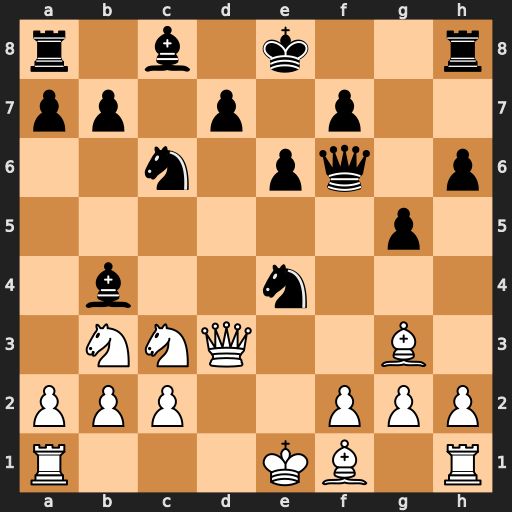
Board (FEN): r1b1k2r/pp1p1p2/2n1pq1p/6p1/1b2n3/1NNQ2B1/PPP2PPP/R3KB1R
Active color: w
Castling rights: KQkq
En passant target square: -
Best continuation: Qxe4 Bxc3+ bxc3 Qxc3+ Kd1 f5 Qe3 Qxe3 fxe3